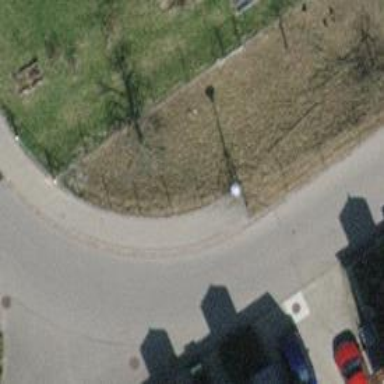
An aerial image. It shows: Kerb serving as barrier.